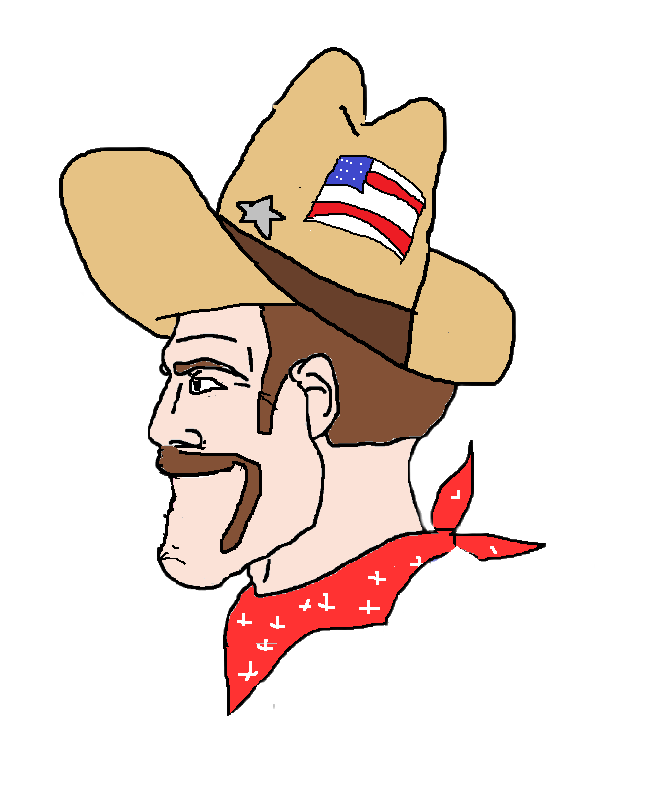
Label: 4_Yes_Chad